Question: I traverse the nodes of a tree in depth-first manner. Suppose the tree is as follows:

Now, suppose that I am in node 'E' and for some condition I want to back to the node 'C' and continue from there. Then previous traversing should be canceled and node 'C', 'D', 'E' should be evaluated again. Node 'F' and 'G' shouldn't be traversed twice as the previous recursive navigation has been cancelled!
'''
Usual navigation : A B C D E F G
The desire navigation : A B C D E C D E F G
'''
The general code of depth-first traversing is as follows:
'''
void DFS(node x)
{
z = evaluate(x);
// if (z != null) DFS(z)
// Z could be a node which has been already traversed,
// let's suppose it's an ancestor of x
foreach (node y in c.children)
{
DFS(y);
}
}
'''
Please help me how can I have such navigation in the tree?
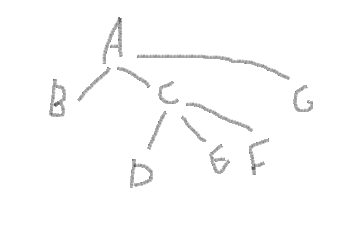
Answer: Depending on how far back up the tree you want to go, something like this should work.
The DFS function returns the number of levels to retry:
- - -
Code:
'''
int DFS(node x)
{
if (some condition)
{
// return the number of parent levels you want to back up
return 2;
}
for (int i = 0; i < x.children.size; ++i)
{
int redo = DFS(x.children[i]);
if (redo == 1) {
// redo == 1 means retry the current node
--i;
}
if (redo > 1) {
{
// redo > 1 means retry an ancestor node
return redo - 1;
}
}
return 0;
}
'''
Obviously you have to be careful with your condition, or you'll end up in an infinite loop.
With the base code as above, the following condition will return 'A B C D E C D E F G'
'''
boolean retryE = true;
int DFS(node x)
{
if (x.value == "E" && retryE)
{
retryE = false;
return 2;
}
// remaining code as above
}
'''
Looking again, if your evaluate function returns an ancestor node not a number of levels, this may be closer to what you originally wanted... Will fail if the node returned is not an ancestor of the current child...
'''
// returns null to continue DFS, or a node value to repeat from that node
Node DFS(Node x)
{
Node z = evaluate(x)
if (z != null)
{
return z;
}
for (int i = 0; i < x.children.size; ++i)
{
Node child = x.children[i];
Node result = DFS(child);
if (result != null)
{
if (result == child)
{
// current child is the one to retry so just
// decrement the counter to retry it
--i;
} else {
// retry a node but not this child so return it up the stack
return result;
}
}
}
return null;
}
'''
Using the same DFS function, consider this evaluate function, which returns C for the first occurence of both E and F
'''
boolean retryE = true;
boolean retryF = true;
evaluate(Node x)
{
if (x.value == "E" && retryE)
{
retryE = false;
return C;
}
if (x.value == "F" && retryF)
{
retryF = false;
return C;
}
return null;
}
'''
This will work correctly using the '--i' decrement method (returning 'A B C D E - C D E F - C D E F G'), but not if calling 'DFS(child)' directly, unless the result of the second call is processed somehow.
Cheers